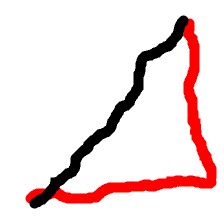
Shape: triangle